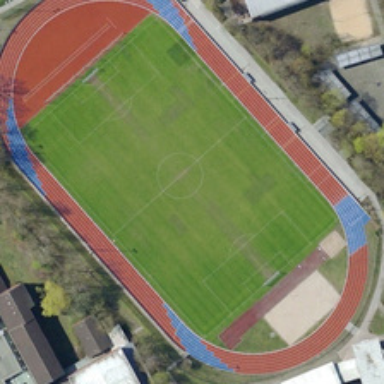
The playground consists of a red track and a green football field .